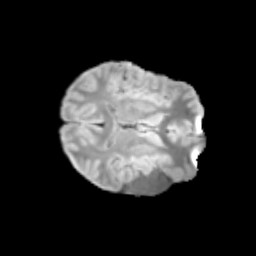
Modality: T2w
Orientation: axial
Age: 12
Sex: male
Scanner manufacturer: siemens
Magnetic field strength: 3 T
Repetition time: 3.8 s
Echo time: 0.07 s